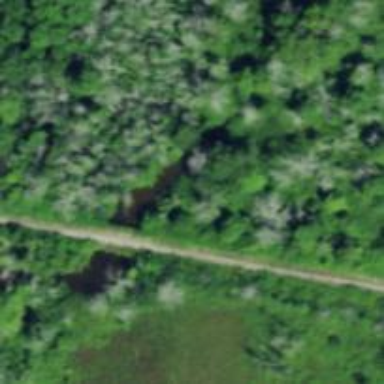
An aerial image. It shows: Single track road on bridge over disused railway.